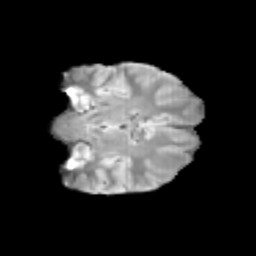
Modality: T2w
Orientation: coronal
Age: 12
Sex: female
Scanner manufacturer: siemens
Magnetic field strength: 3 T
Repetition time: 3.8 s
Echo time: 0.07 s